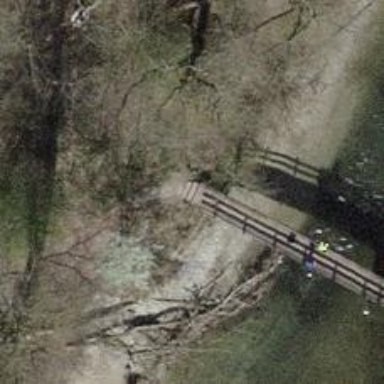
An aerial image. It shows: Path leading to bridge.